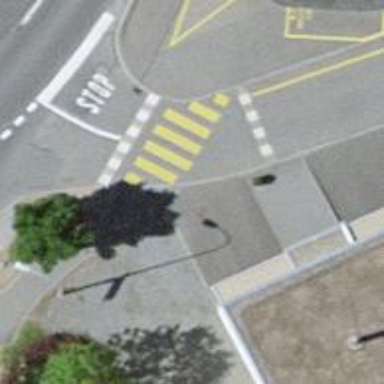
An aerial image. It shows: Uncontrolled zebra crossing with zebra markings.